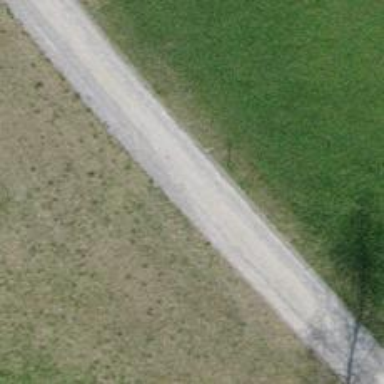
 graded as grade2. Motorcars are limited to agricultural use on this road."